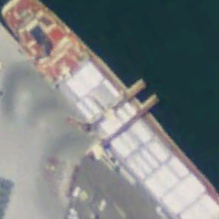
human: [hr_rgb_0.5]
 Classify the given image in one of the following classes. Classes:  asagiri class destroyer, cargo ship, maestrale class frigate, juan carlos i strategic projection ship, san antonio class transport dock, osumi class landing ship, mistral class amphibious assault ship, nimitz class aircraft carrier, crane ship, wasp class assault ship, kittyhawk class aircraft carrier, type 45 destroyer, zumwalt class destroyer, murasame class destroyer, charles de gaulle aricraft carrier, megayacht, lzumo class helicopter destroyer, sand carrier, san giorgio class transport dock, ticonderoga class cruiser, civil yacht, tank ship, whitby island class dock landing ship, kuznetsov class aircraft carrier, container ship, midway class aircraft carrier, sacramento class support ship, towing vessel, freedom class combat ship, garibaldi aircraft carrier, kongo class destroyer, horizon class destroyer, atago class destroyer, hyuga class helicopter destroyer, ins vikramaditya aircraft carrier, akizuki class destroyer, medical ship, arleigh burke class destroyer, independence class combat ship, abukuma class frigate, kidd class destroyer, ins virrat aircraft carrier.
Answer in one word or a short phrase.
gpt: Cargo ship